Interaction volume radius: 5 \u00c5
Interaction volume height: 25 \u00c5
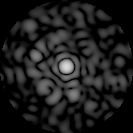
Disorder parameter: 0.8421